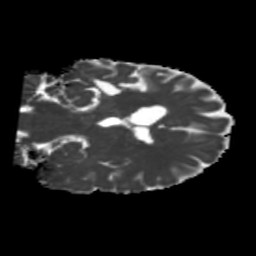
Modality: MD
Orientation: coronal
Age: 37
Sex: female
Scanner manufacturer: siemens
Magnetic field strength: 3 T
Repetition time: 5.25 s
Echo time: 0.08 s